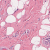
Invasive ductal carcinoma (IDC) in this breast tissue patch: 0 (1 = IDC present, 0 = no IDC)